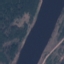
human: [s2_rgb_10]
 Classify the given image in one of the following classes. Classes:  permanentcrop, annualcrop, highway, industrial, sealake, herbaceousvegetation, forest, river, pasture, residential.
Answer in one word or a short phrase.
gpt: River